Question: I have a variable called which should store all the results from my database query however when I run print ($result) it gives an error message:
> A PHP Error was encounteredSeverity: 4096Message: Object of class CI_DB_mysql_result could not be converted to
stringFilename: models/control_panel_model.phpLine Number: 72
Here is my model code:
'''
public function view_record($record_id)
{
$criteria = array
(
'procedure_id' => $record_id
);
echo $this->db->count_all('procedure');
return;
$this->db->select('procedure.procedure_id, procedure.patient_id, procedure.department_id, procedure.name_id , procedure.dosage_id');
$this->db->from ('procedure');
$this->db->join('patient', 'patient.patient_id = procedure.patient_id', 'inner');
$this->db->join('department', 'department.department_id = procedure.department_id', 'inner');
$this->db->join('procedure_name', 'procedure_name.procedure_name_id = procedure.name_id', 'inner');
$this->db->join('dosage', 'dosage.dosage_id = procedure.dosage_id', 'inner');
$this->db->where('procedure_id', $record_id);
$result = $this->db->get();
print($result);
return ;
}
'''
The reason I am using a print function is just to test if my query is working and it has values. How do I achieve this.
Thanks
EDIT!!!
Here is what I get in var_dump();
'''
object(CI_DB_mysql_result)#22 (8) {
["conn_id"]=> resource(30) of type (mysql link persistent)
["result_id"]=> resource(40) of type (mysql result)
["result_array"]=> array(0) { }
["result_object"]=> array(0) { }
["custom_result_object"]=> array(0) { }
["current_row"]=> int(0)
["num_rows"]=> int(0)
["row_data"]=> NULL
}
'''
I HAVE ADDED THE FOLLOWING CODE:
> if ($result->num_rows >0) {
echo "Data";
}
else {
echo "No Data";
}
IT IS SAYING THERE IS so my query must be crap and wrong , so I need to redesign query. THERE IS DATA IN MY DATABASE SO must be query
===========================================
Here is my schema
<URL>

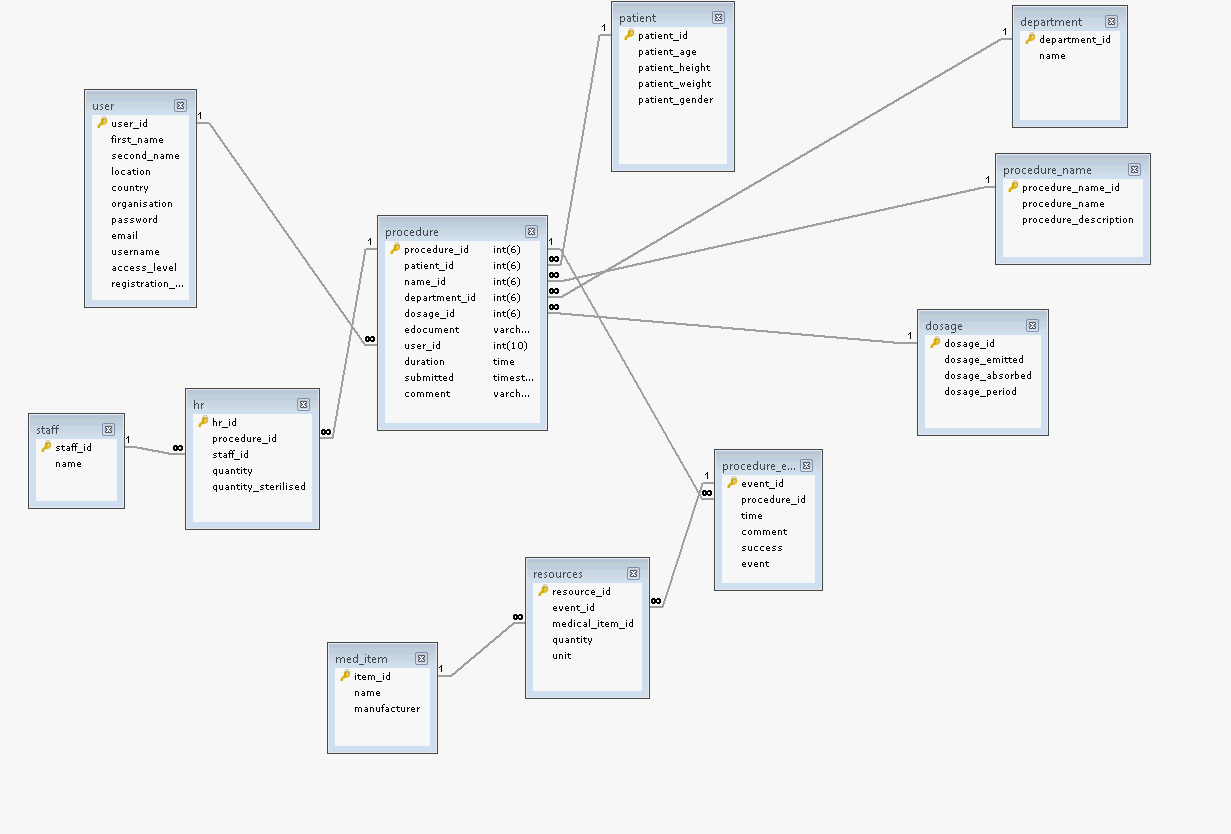
Answer: The object in question ('CI_DB_mysql_result') is missing the <URL> that's why you get the error.
However, this can mean that the object can not be usefully converted to string.
Instead you should convert the objects data to string first on your own for the purpose of your 'print' operation. I can not say from the code you've posted which use you're looking for specifically, so there is not more I can add to this.
Please see <URL>.
For a quick and dirty string-printing, you can use 'print_r', however I do not know if this is actually helpful for your case:
'''
$result = $this->db->get();
print_r($result);
'''
That's comparable to the suggestion given to use 'var_dump'. You should say which kind of information you would like to print actually and for this you should know the type of data the database returns. See the documentation of <URL> for some examples how to work with the return values.